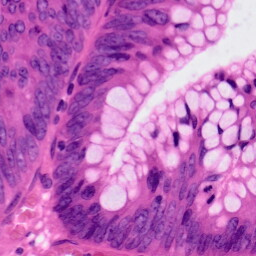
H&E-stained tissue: Colon